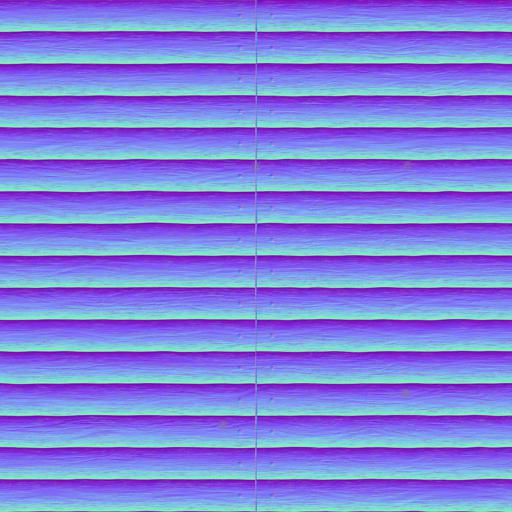
dark grunge moss mossy nails planks siding wall wood wooden